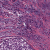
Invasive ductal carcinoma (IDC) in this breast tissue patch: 0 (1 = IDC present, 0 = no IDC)